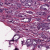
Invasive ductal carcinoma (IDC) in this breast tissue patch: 1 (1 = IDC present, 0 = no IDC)